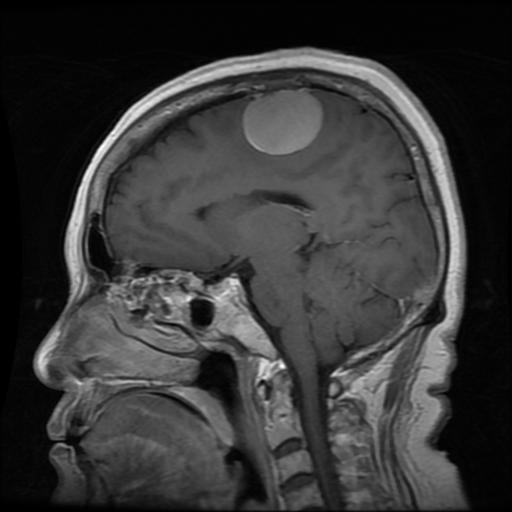
Label: meningioma